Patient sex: M
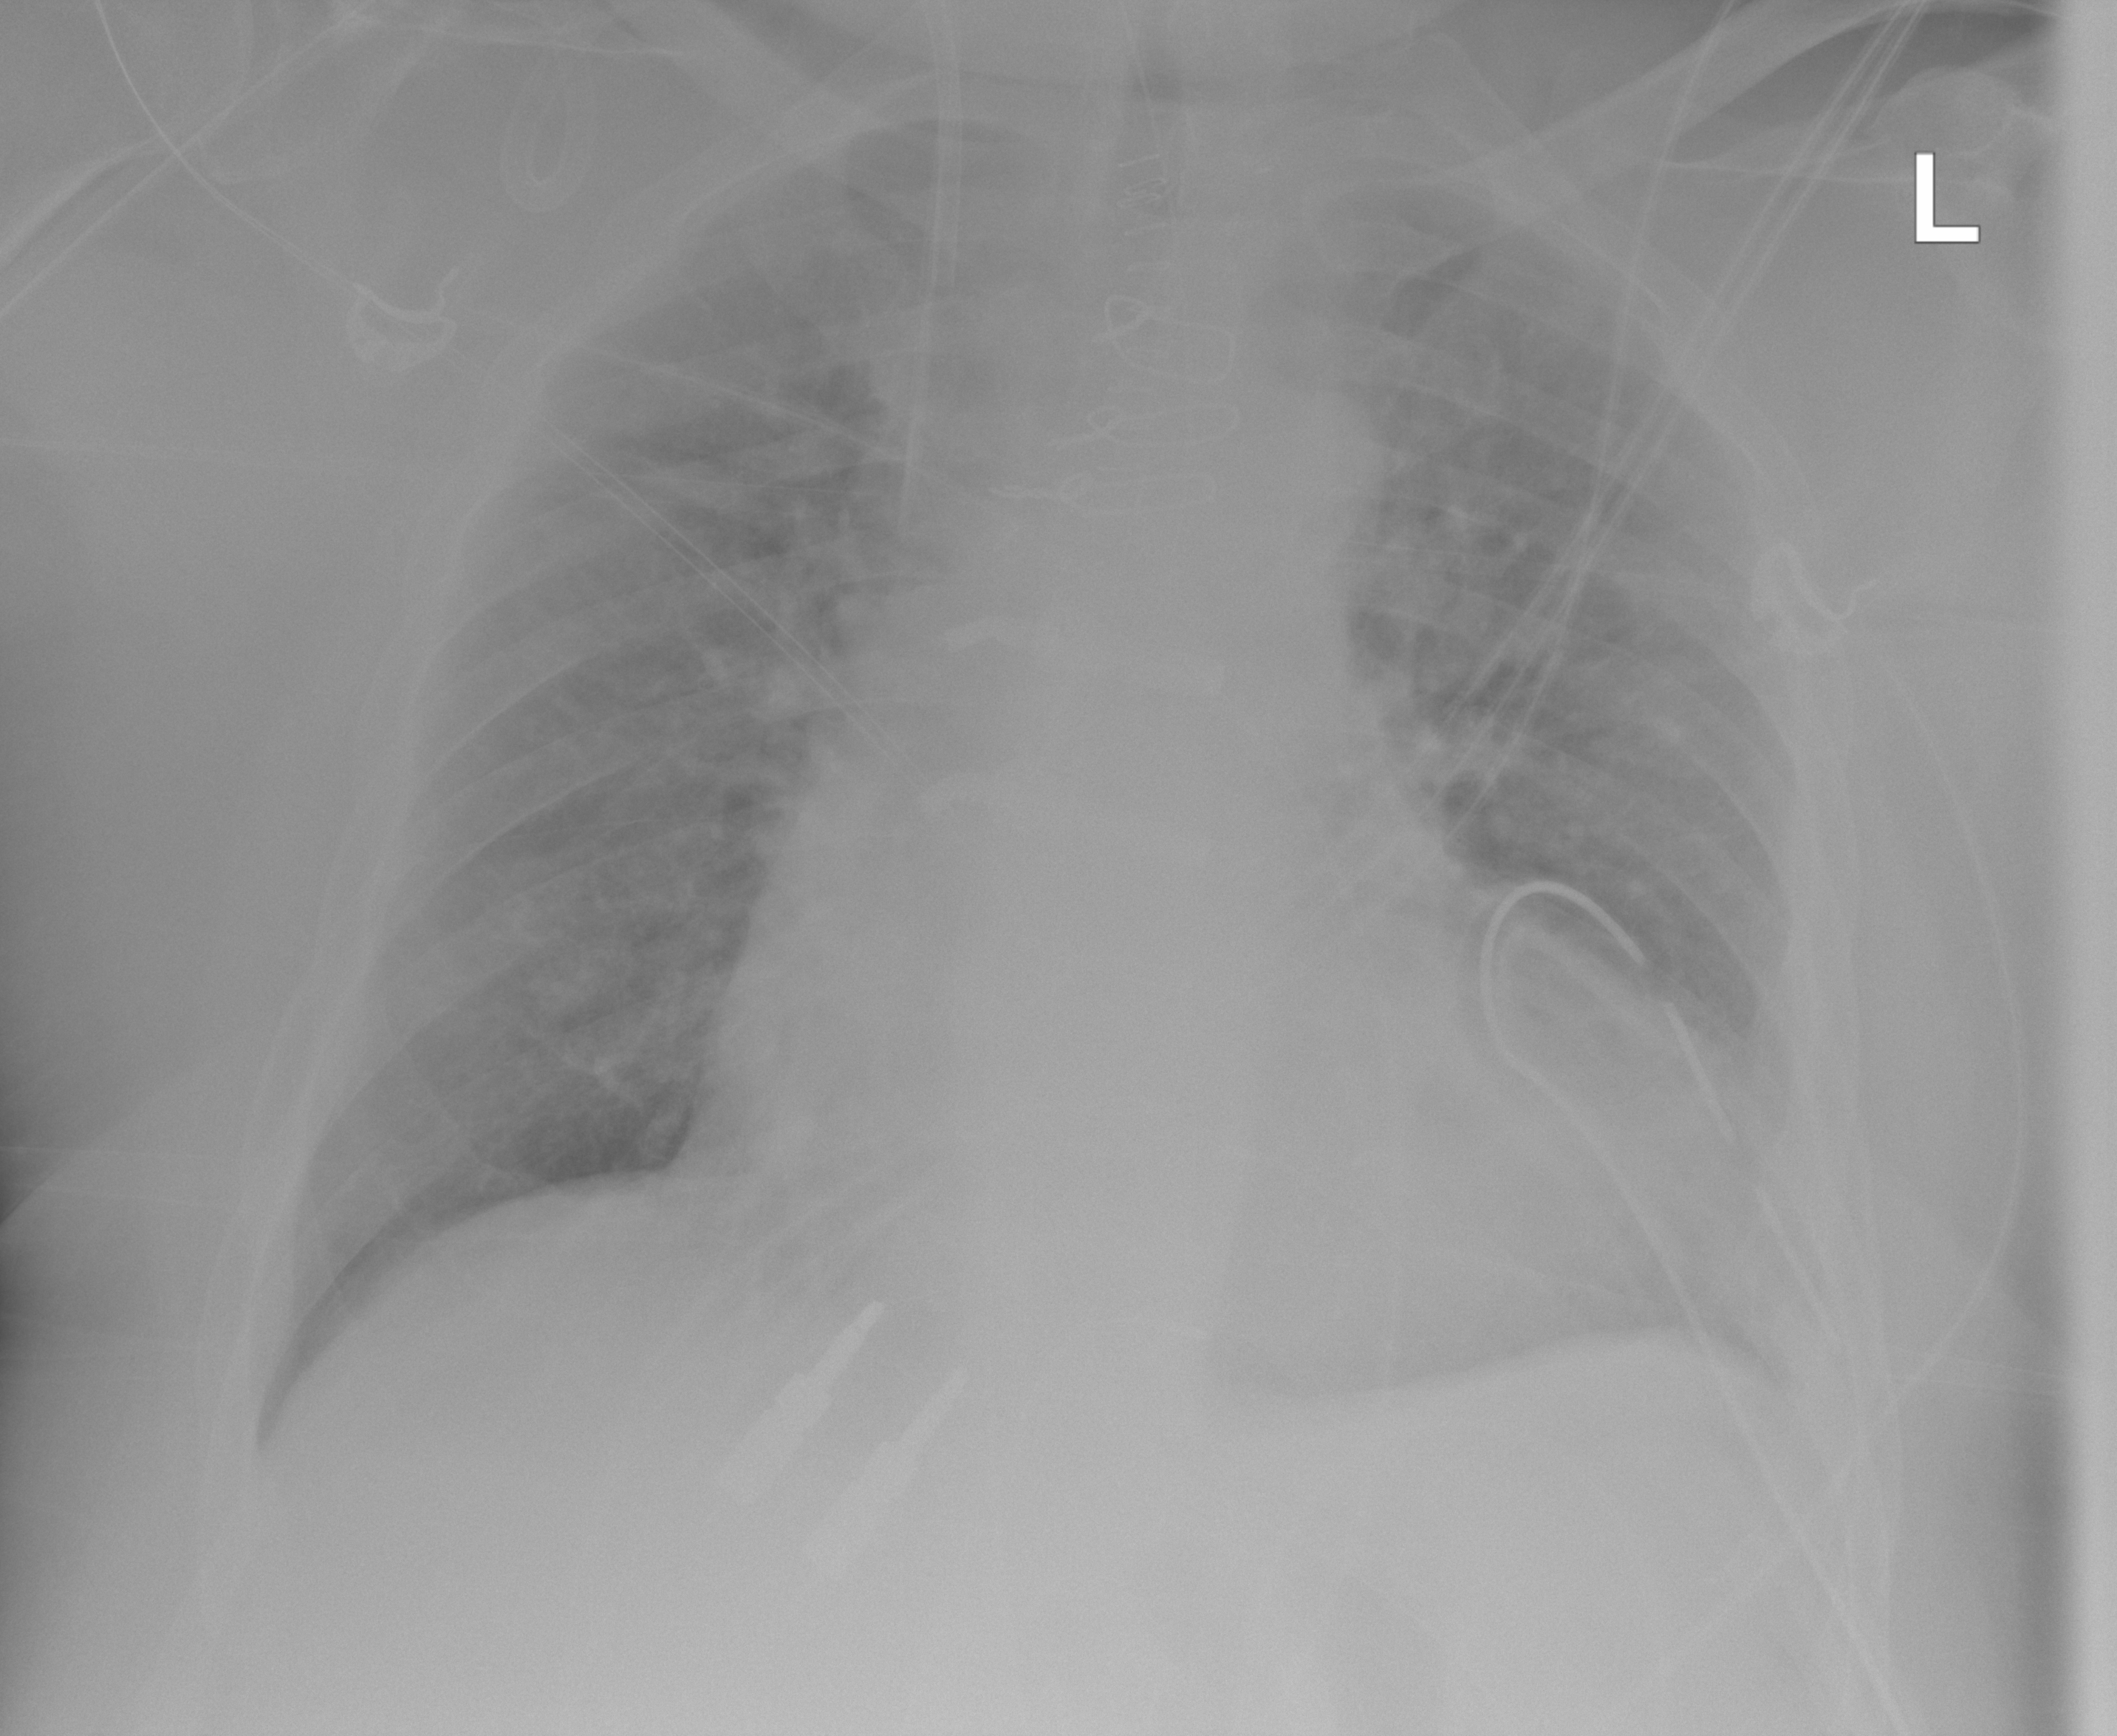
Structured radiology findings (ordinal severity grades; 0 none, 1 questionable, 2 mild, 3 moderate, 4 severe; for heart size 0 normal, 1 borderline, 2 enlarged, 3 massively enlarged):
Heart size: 2
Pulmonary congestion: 2
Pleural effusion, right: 0
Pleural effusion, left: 1
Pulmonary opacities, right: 2
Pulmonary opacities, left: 2
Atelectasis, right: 2
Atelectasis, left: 2